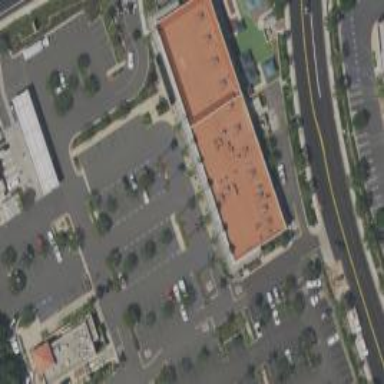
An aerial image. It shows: Parking space.